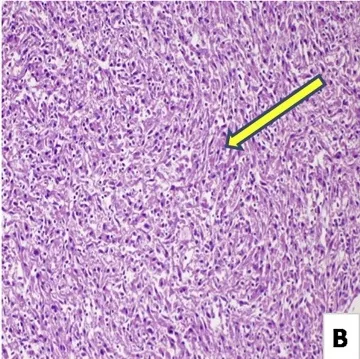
(B) Perivascular epithelioid cells with round to ovoid nuclei and abundant eosinophilic cytoplasm, which are occasionally spindle-shaped but mostly epithelioid (shown with yellow arrow).
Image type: pathology (h&e)